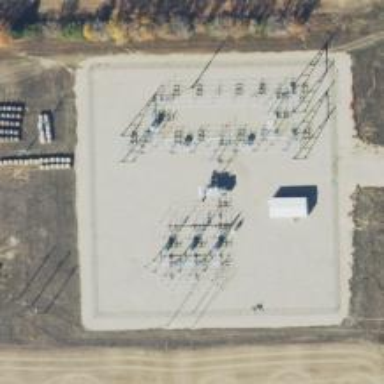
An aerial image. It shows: Switch for power supply.